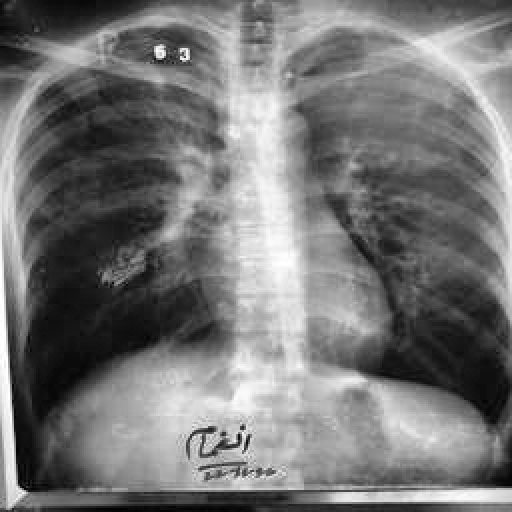
Finding: TUBERCULOSIS